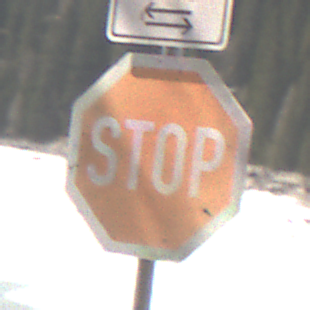
Verkehrszeichen: Stop
Zusatzzeichen oben: RichtungsangabeDurchPfeile9
Umgebung: Outdoor, Nature
Tageszeit: Midday
Wetter: PartlyCloudy
Licht: Natural
Jahreszeit: NotSpecified
Kontrast: HighContrast